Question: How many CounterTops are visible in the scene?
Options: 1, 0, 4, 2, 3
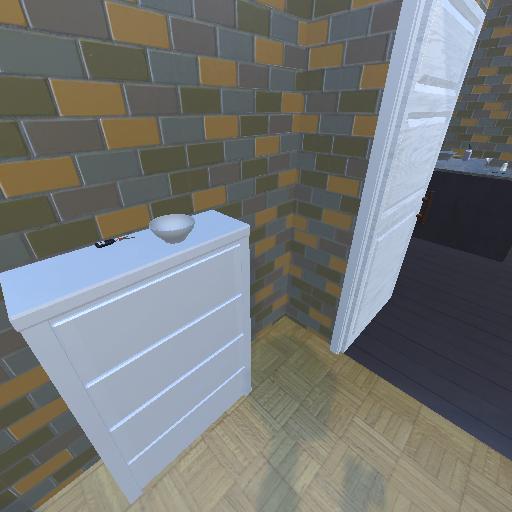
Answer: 1